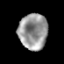
Tissue: prostate
Cell type: T cells
Senescence score: 0.3341
Nuclear area (px): 1012
Mean DAPI intensity: 151.664